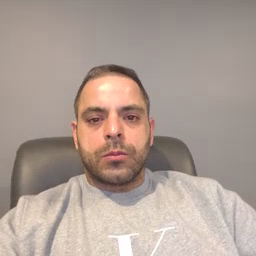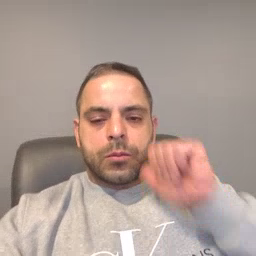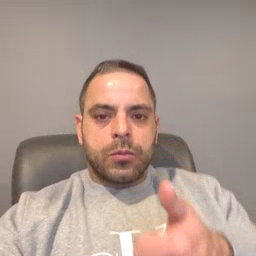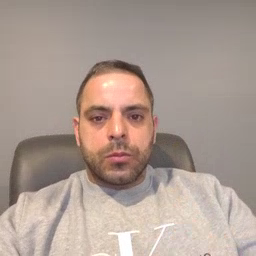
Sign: tomorrow